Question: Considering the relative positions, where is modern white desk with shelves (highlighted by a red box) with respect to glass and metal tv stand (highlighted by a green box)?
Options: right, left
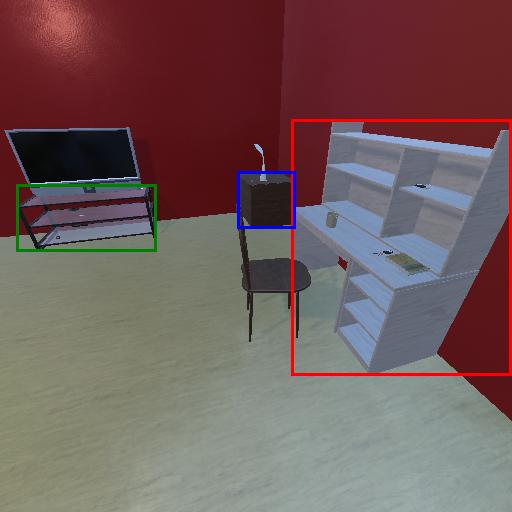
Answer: right